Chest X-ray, PA view. Patient: 58 years old, sex M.
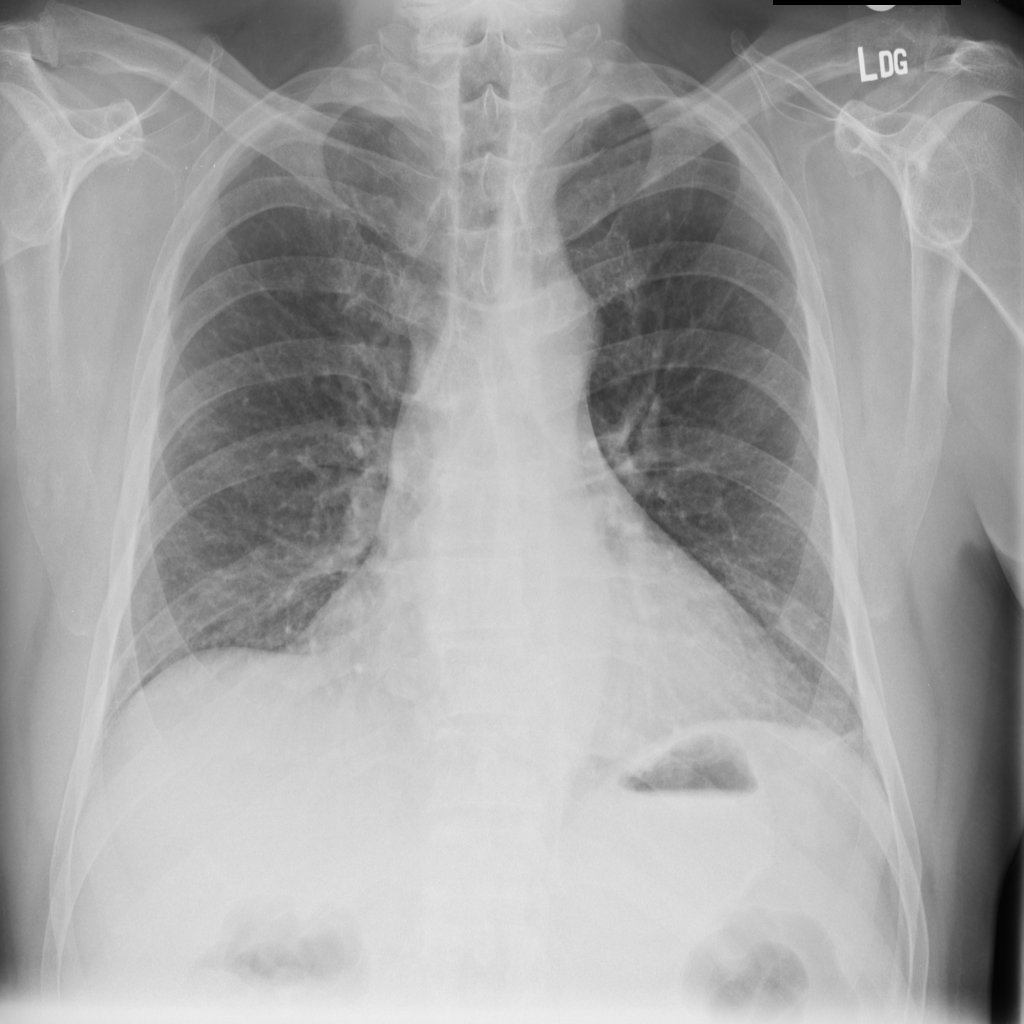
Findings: No Finding